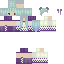
A female human skin with pale skin, wearing blonde helmet dressed in a blue hoodie and black pants, featuring a closed mouth.